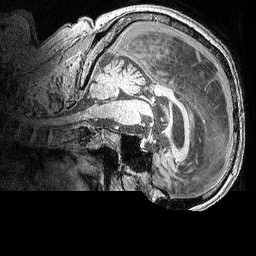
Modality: MP2RAGE
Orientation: sagittal
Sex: male
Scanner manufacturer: siemens
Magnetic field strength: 3 T
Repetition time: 5 s
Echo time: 0.00292 s